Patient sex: F
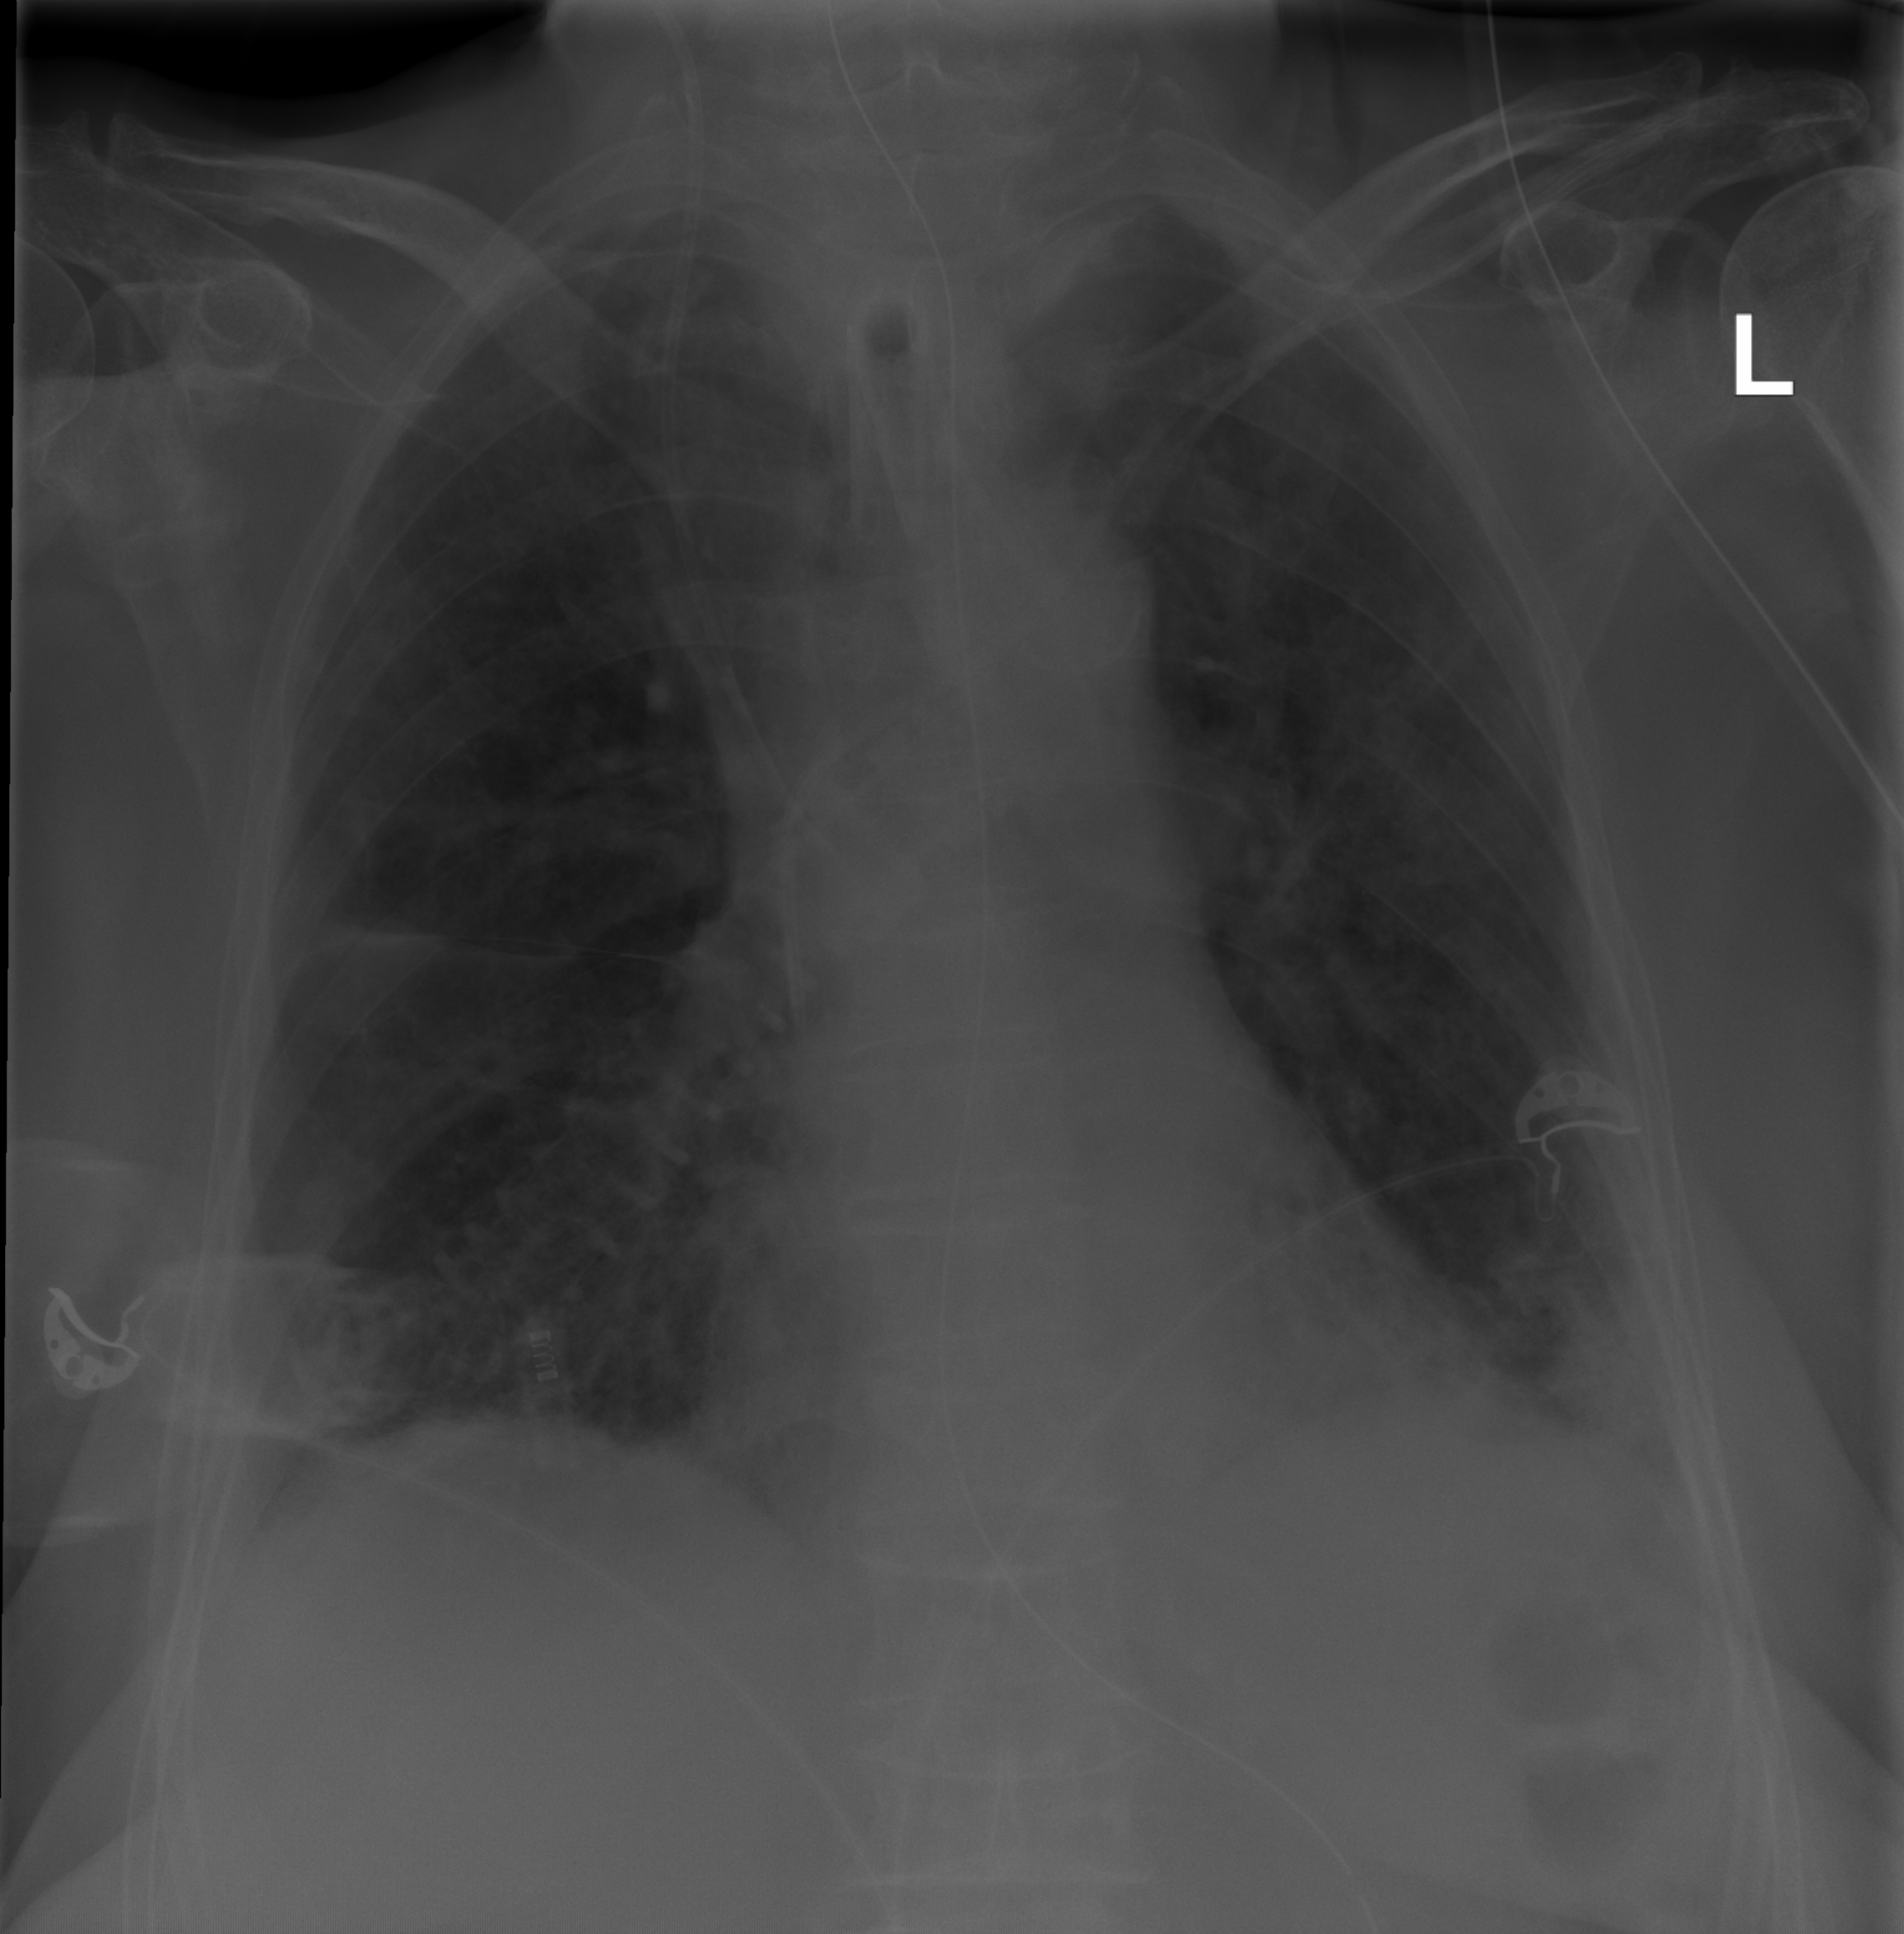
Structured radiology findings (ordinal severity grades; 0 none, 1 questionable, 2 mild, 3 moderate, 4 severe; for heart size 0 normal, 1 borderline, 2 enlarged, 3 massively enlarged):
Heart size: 0
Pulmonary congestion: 2
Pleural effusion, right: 2
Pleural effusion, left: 2
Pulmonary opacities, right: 2
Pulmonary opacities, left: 2
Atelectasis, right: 1
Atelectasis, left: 2